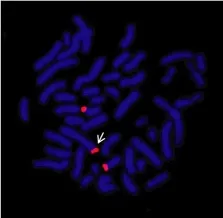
ACGH and FISH analysis of chromosome 16 in our patient. (b) Representative image of chromosome metaphase demonstrating hybridization of the subtelomeric probe 16pter (red) in the FISH analysis. The white arrow indicates the location of the additional chromosomal region 16pter-p11.2 translocated onto the telomeric region of chromosome 6p.
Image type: pathology (fish)